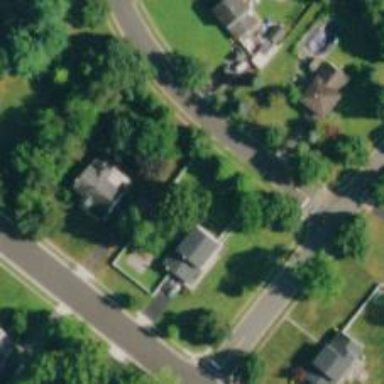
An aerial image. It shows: Neighborhood.